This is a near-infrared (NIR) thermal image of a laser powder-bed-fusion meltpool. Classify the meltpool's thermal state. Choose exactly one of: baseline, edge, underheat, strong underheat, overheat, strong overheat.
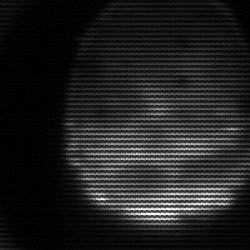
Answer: edge